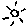
Label: sun